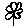
Label: flower